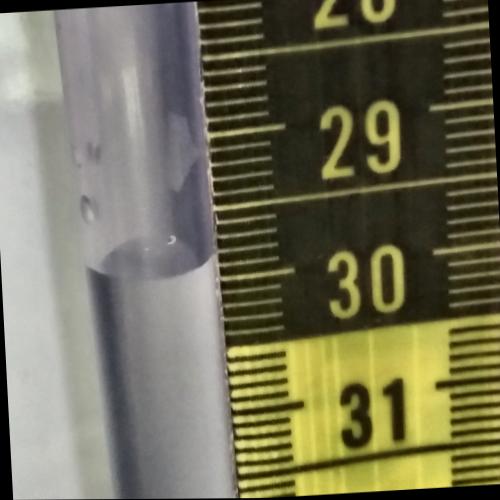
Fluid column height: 29.9 cm